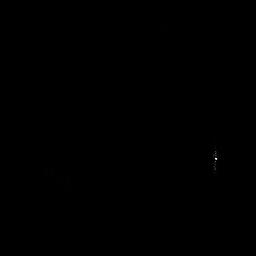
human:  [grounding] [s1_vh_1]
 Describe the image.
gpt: In the satellite image, there is  <ref>1 small ship </ref> <box>[[81, 56, 85, 67, 0]]</box> located at right.